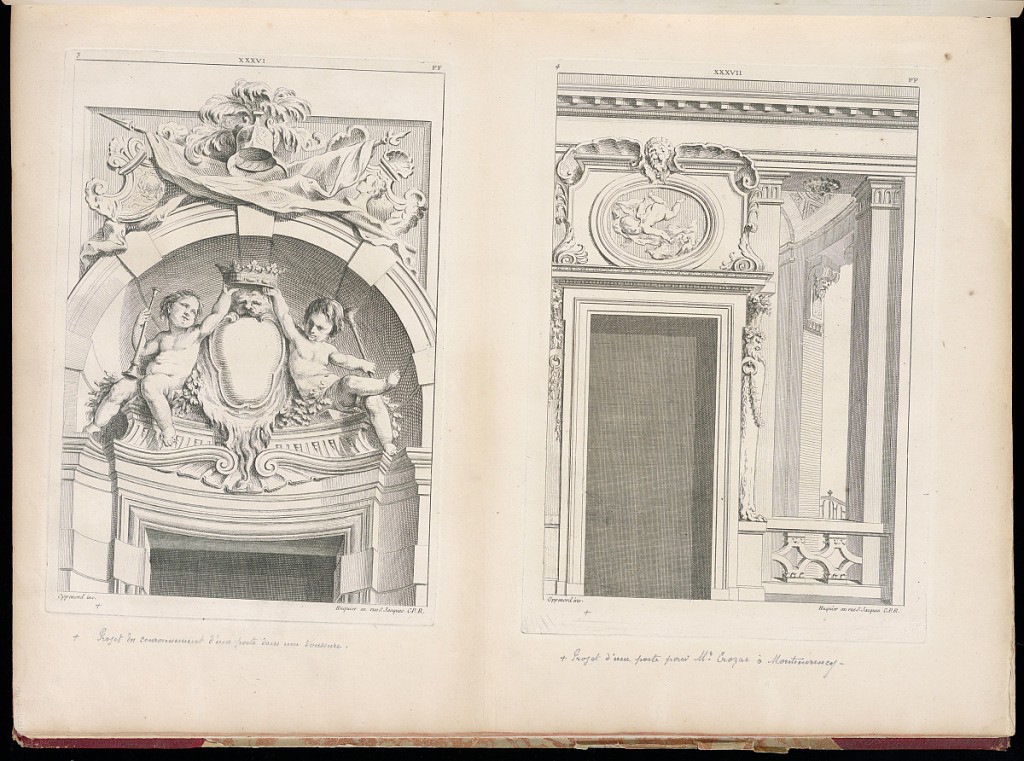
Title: Overdoor Design Set Within a Vault
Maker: Gilles-Marie Oppenord, French, 1672–1742
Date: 1749-1761
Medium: Etching and engraving on laid paper
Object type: Bound print
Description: Page with two plates printed next to one another. The left plate is a design for an overdoor set within a recessed vault. Above the entryway is a carved cartouche with a lion head; two putti on either side hold up a crown above the head of the lion. Above the archway is a carved trophy with flags and a plumed helmet. The right plate is a design for a rectangular door with an oval rondel above depicting a putti and doves. Around the doorframe are decorative motifs such as garlands, scrolling acanthus leaves, shells, lion masks, and a Satyr-head term. To the right of the door is a view through a portico. Both plates are signed and numbered.